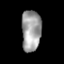
Tissue: skin
Cell type: Epithelial cells
Senescence score: 0.2662
Nuclear area (px): 789
Mean DAPI intensity: 158.43